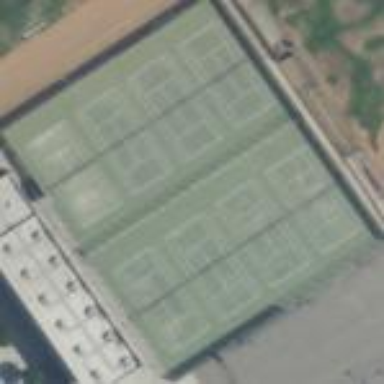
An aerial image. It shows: Tennis court in leisure pitch.